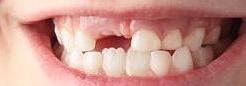
Condition: hypodontia